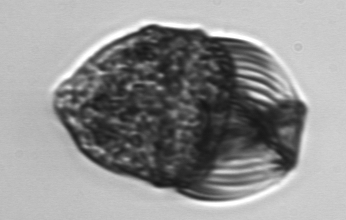
Label: Pelagostrobilidium